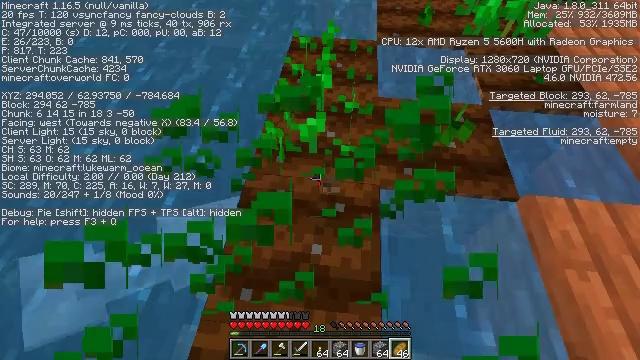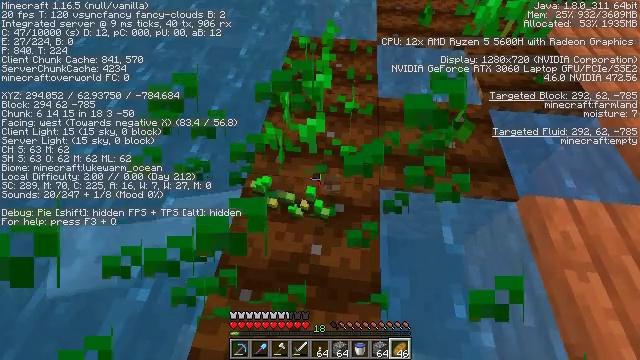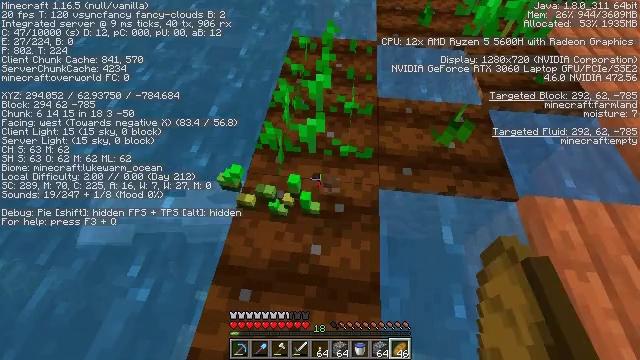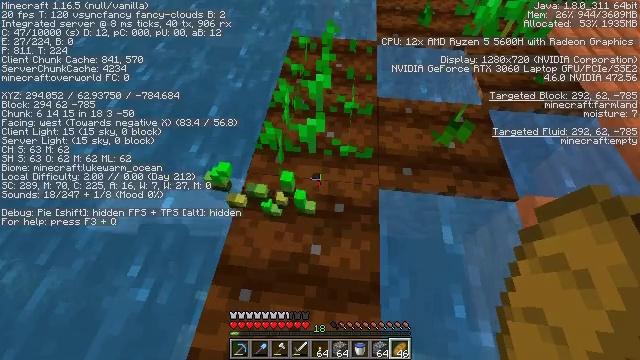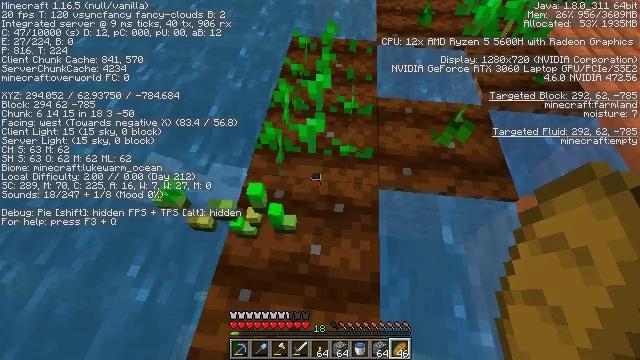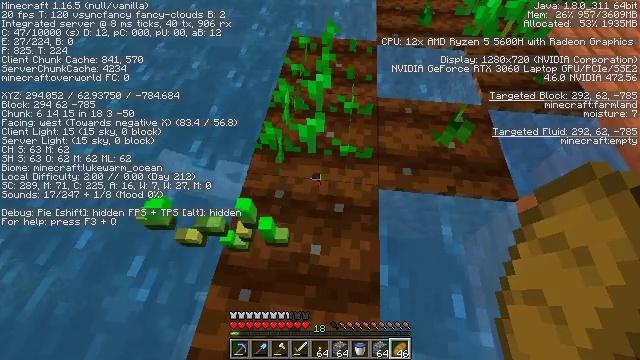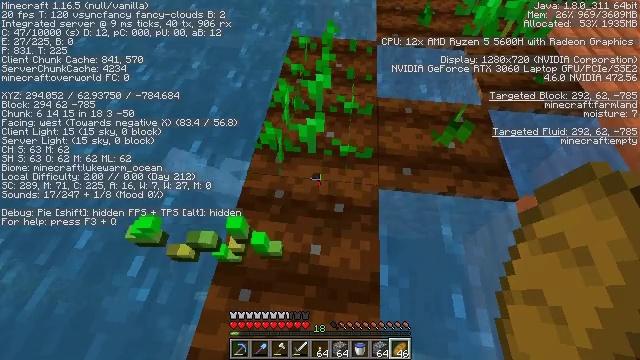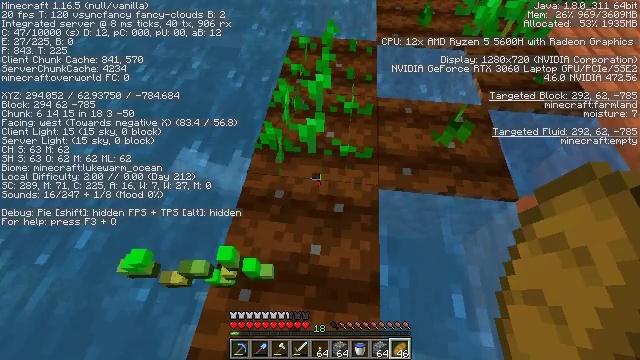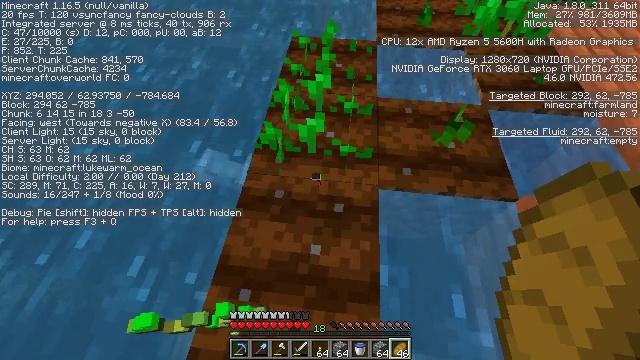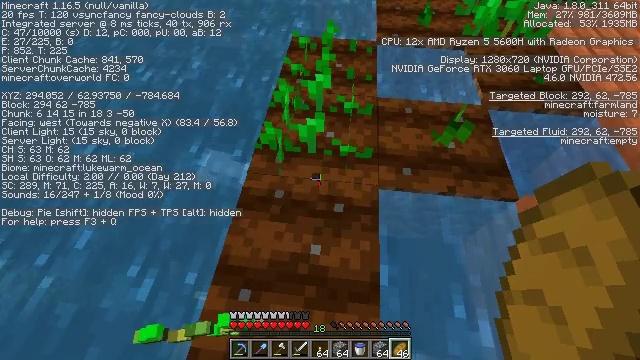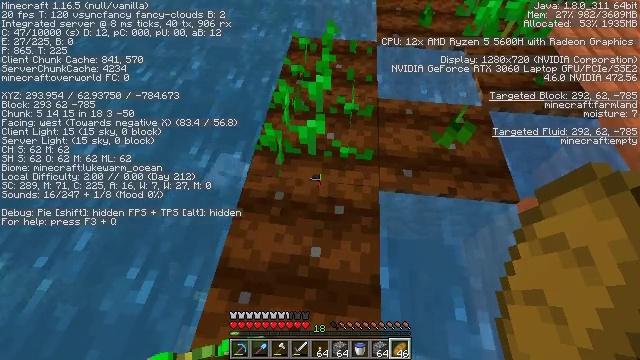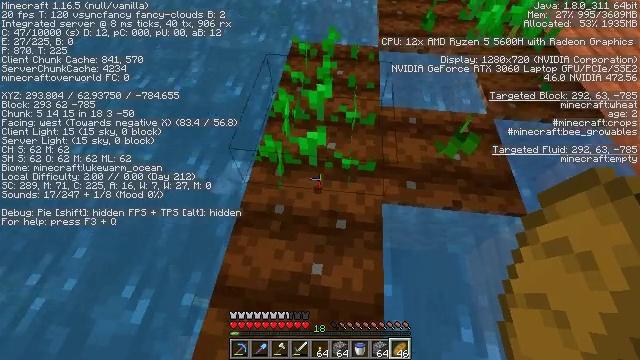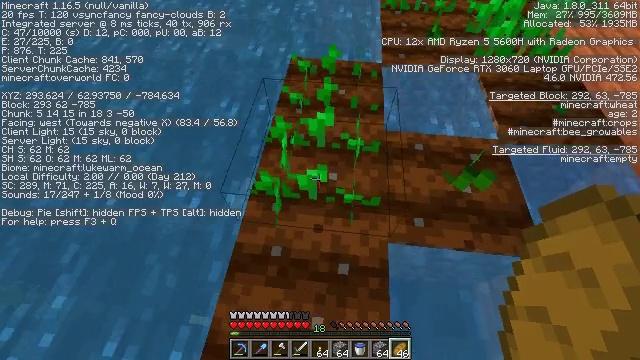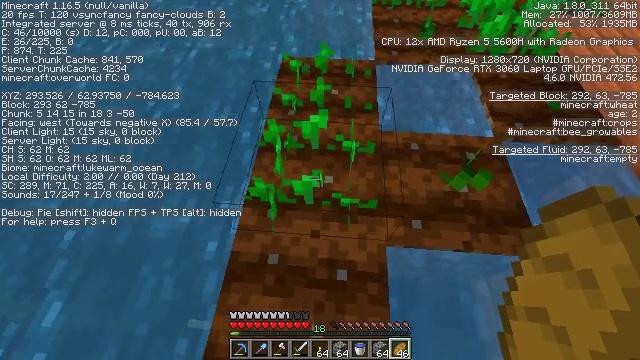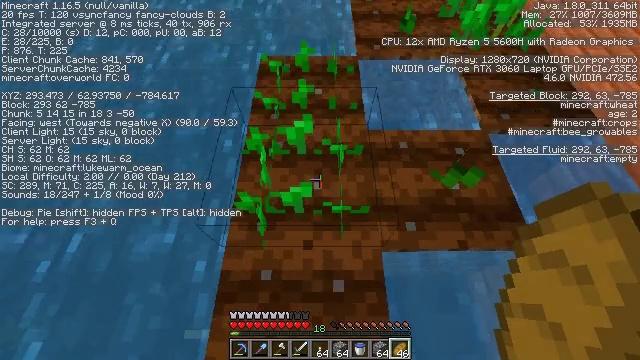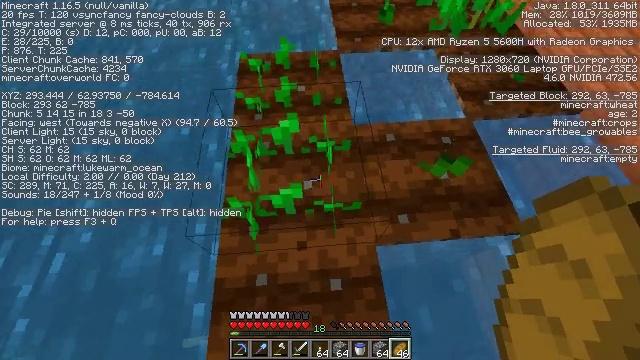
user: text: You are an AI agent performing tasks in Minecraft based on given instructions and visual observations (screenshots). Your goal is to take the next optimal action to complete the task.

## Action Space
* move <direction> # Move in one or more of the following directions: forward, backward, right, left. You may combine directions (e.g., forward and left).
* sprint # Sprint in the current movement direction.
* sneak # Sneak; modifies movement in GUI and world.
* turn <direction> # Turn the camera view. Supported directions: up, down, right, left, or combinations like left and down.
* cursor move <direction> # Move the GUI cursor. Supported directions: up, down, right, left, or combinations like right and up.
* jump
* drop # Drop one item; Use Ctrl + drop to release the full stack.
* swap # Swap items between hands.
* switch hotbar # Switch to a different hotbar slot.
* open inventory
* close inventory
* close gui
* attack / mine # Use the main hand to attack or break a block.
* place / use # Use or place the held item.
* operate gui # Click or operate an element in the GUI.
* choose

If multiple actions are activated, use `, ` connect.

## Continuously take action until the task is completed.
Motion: motion action
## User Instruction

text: Drop melon seeds.
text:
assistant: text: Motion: no_op
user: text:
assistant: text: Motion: no_op
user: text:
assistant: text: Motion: no_op
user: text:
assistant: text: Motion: no_op
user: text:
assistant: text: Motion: no_op
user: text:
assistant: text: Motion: no_op
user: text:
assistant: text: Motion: no_op
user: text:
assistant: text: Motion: no_op
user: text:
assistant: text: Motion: no_op
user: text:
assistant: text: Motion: move forward
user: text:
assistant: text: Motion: move forward
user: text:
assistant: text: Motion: move forward
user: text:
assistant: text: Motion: turn right
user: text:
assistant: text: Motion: turn right and down
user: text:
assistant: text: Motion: turn right and down
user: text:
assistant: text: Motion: turn right
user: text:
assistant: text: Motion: open inventory
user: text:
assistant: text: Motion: open inventory
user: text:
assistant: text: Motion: open inventory
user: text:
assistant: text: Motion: cursor move right, open inventory
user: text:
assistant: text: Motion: cursor move right
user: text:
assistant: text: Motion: no_op
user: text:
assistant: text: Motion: no_op
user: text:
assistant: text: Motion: no_op
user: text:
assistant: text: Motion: no_op
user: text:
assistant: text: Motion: cursor move right
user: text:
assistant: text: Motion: cursor move right
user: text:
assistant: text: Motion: cursor move right
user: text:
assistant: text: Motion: cursor move right
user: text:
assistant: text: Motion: cursor move right